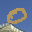
Label: 0